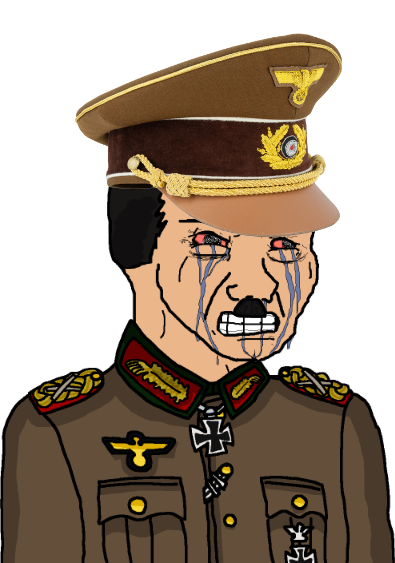
Label: 5_Crying_Wojak